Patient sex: F
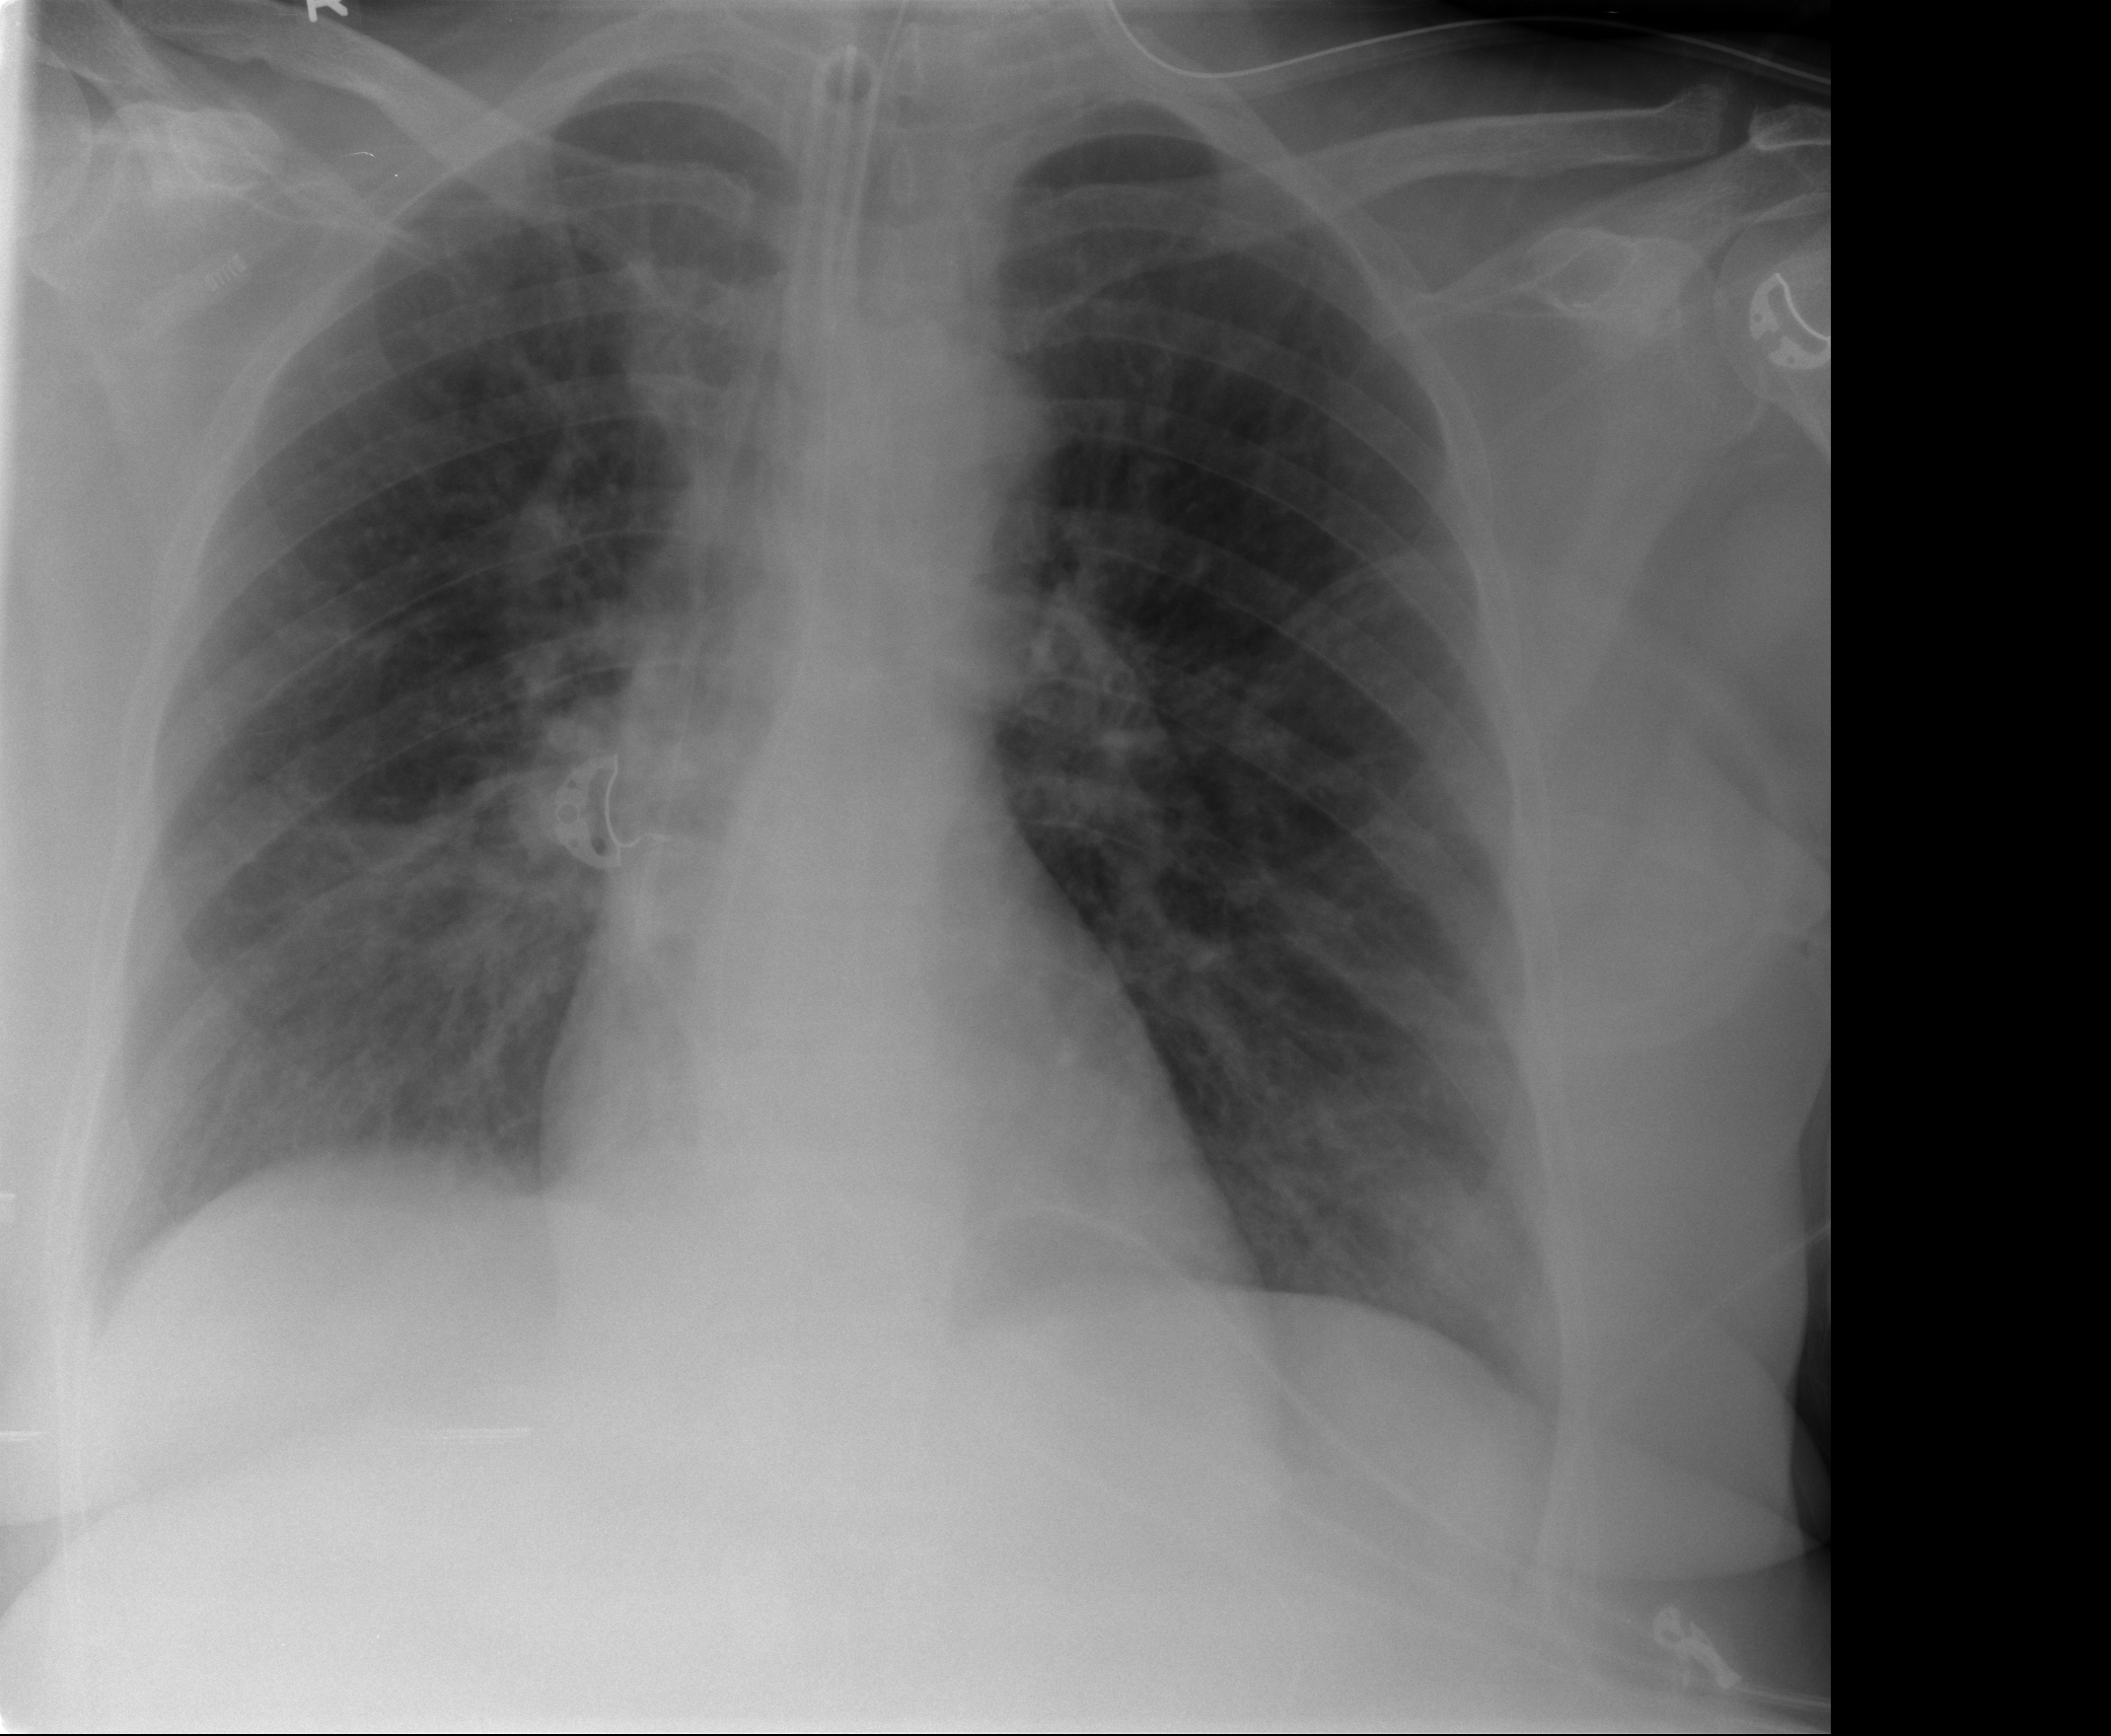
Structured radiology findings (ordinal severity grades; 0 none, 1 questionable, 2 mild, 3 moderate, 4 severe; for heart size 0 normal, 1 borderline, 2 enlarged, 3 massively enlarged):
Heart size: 0
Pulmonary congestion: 2
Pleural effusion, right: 0
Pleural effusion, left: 0
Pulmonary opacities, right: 0
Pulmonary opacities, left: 0
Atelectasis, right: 0
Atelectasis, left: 0